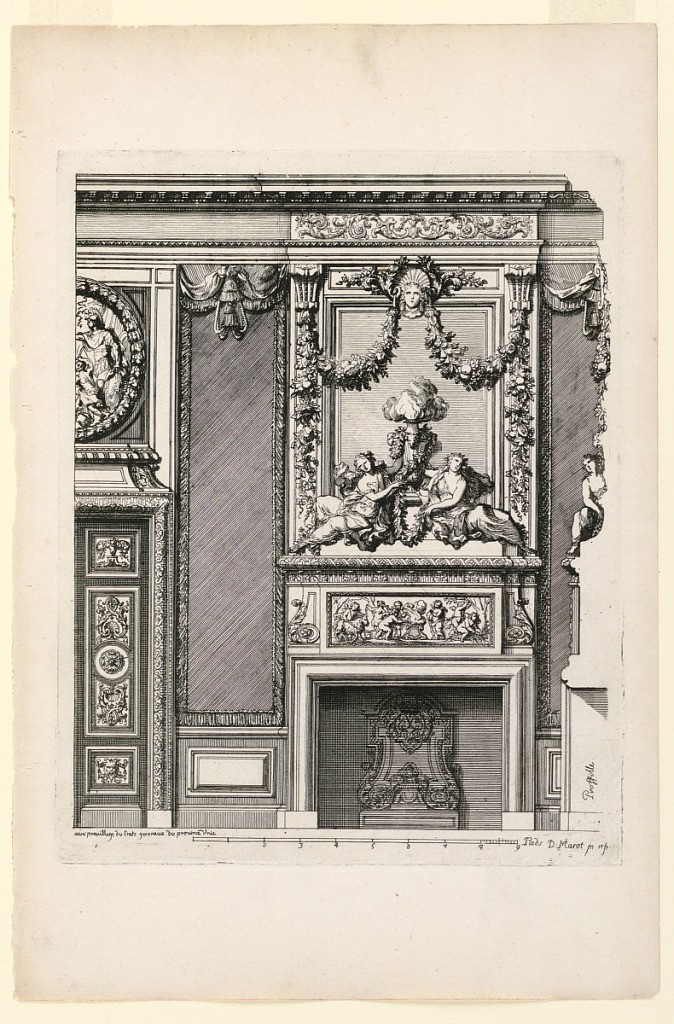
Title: Plate in Nouvelles Cheminée faittes en plusieur en droits (New Designs for Fireplaces)
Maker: Daniel Marot, French, active in the Netherlands and England, 1661–1752
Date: ca. 1700
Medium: Etching and engraving on white laid paper
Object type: Print
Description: The fireplace is decorated with a curved escutcheon, and its entablature depicts a scene of putti in relief. Two female robed figures flanking an urn, with garlands, sit on a mantelpiece. Above, garlands hang from a mask. Scale below.